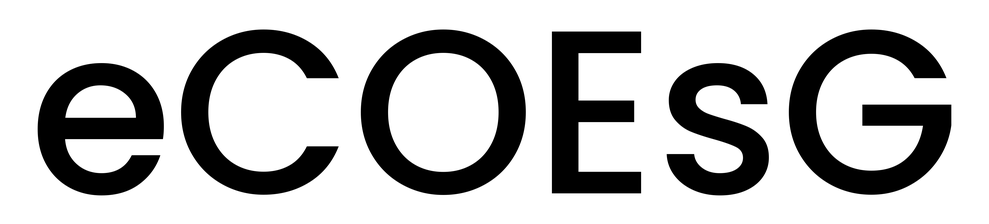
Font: Poppins-Medium